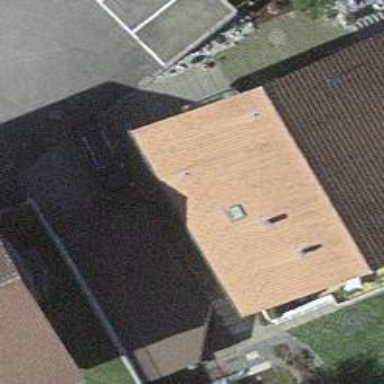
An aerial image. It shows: Garage.